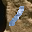
Label: 1